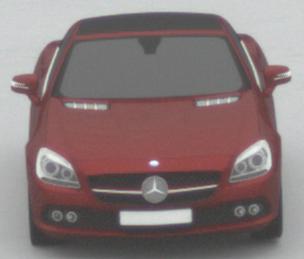
Make: Mercedes-Benz
Model: SLK 200
Detailed model: SLK-Class (172)
Model produced from: 2011/03
Model produced until: 2015/04
Doors: 2
Color: red
Road condition: dry road
Daytime: midday
Contrast: low contrast